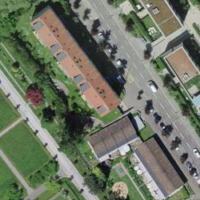
EUNIS habitat code: 55
Species observed at this site:
Fritillaria meleagris
Campanula trachelium
Tulipa sylvestris